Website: walmart
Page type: address-validator
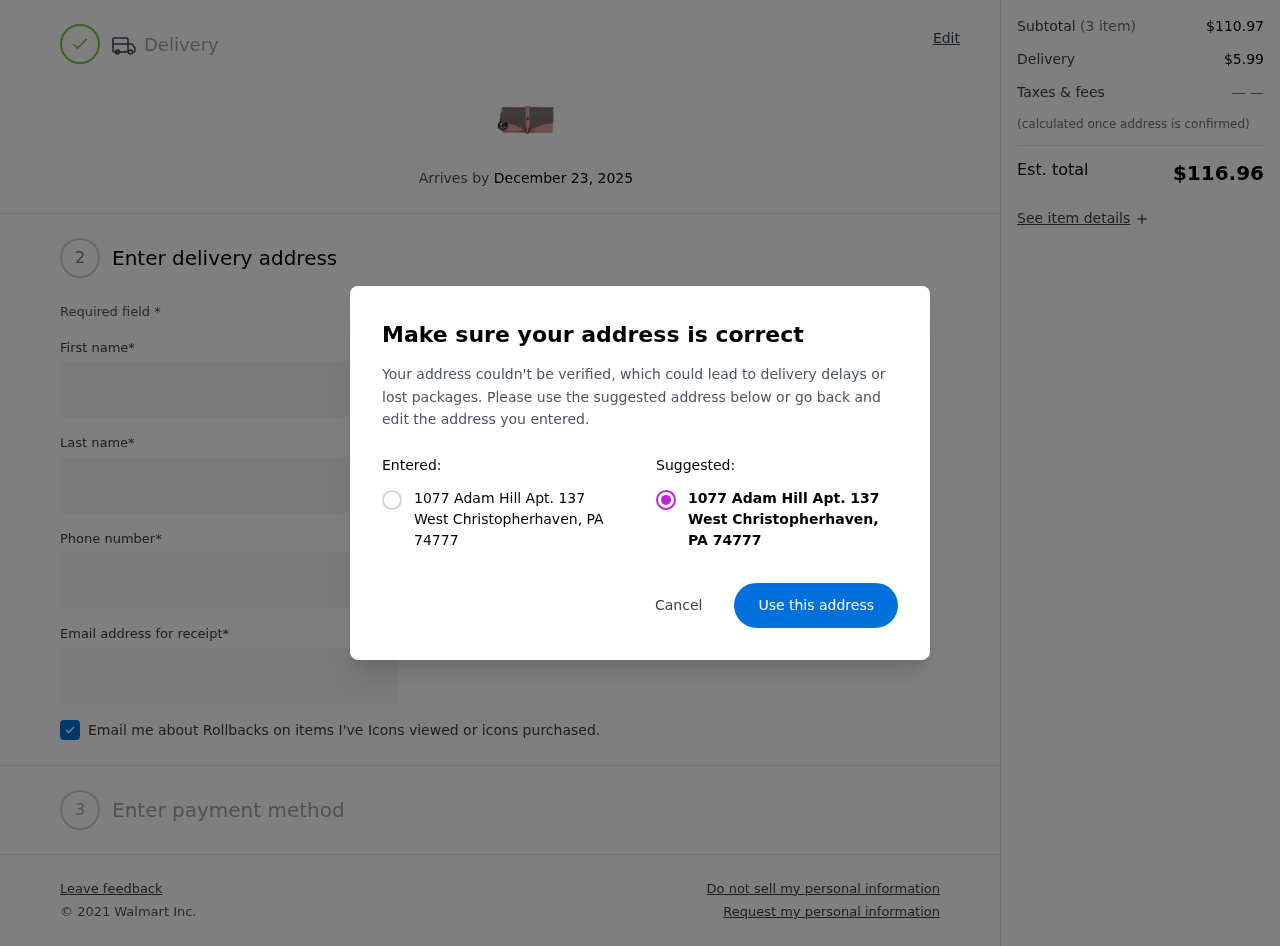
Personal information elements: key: PII_CITY
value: West Christopherhaven
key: PII_POSTCODE
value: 74777
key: PII_STATE_ABBR
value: PA
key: PII_STREET
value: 1077 Adam Hill Apt. 137
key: PII_FIRSTNAME
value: Sara
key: PII_LASTNAME
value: Herrera
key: PII_STREET2
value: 9957 Adam View Apt. 571
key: PII_PHONE
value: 9969046096
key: PII_EMAIL
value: sara.herrera@hotmail.com
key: PII_POSTCODE_FULL
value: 74777
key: PII_POSTCODE_NUMERIC
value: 74777
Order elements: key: ORDER_DELIVERY_DATE
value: December 23, 2025
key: ORDER_SUBTOTAL
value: $110.97
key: ORDER_SHIPPING_COST
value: $5.99
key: ORDER_TOTAL
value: $116.96